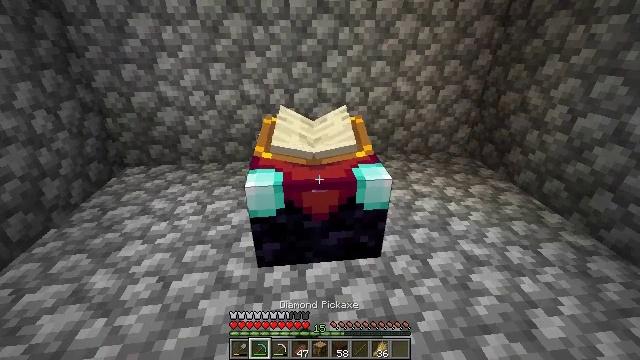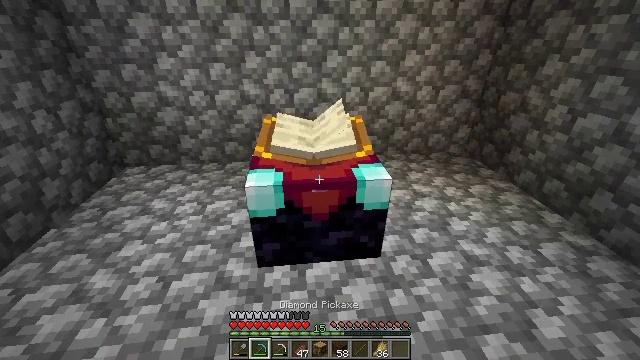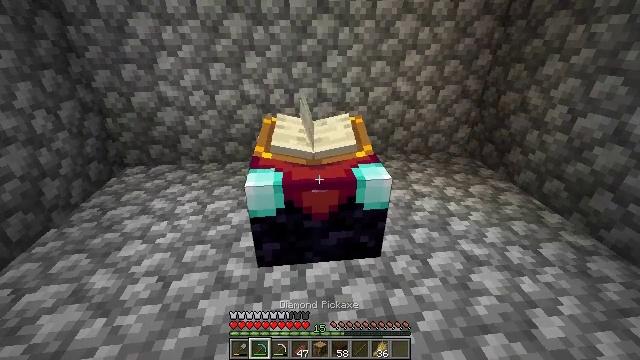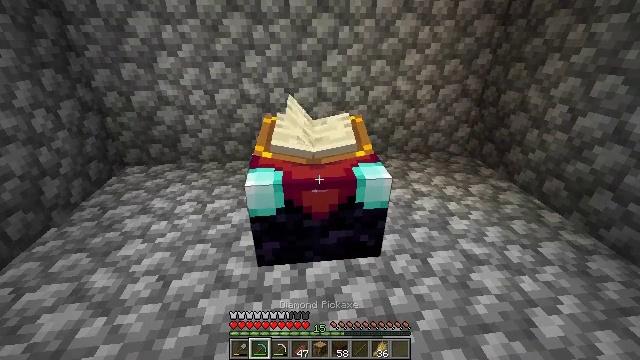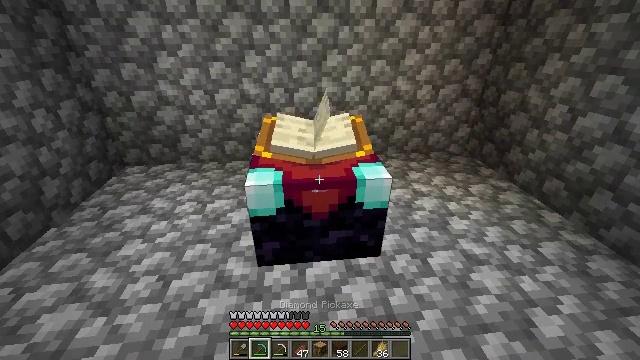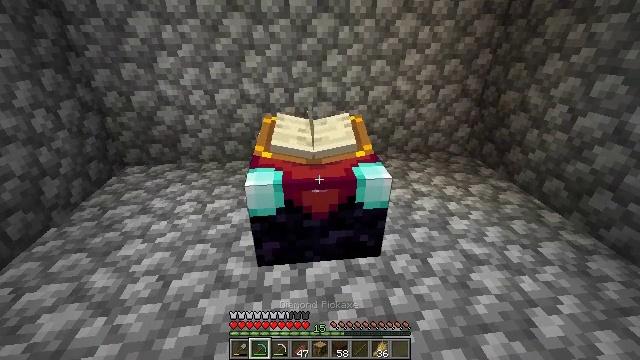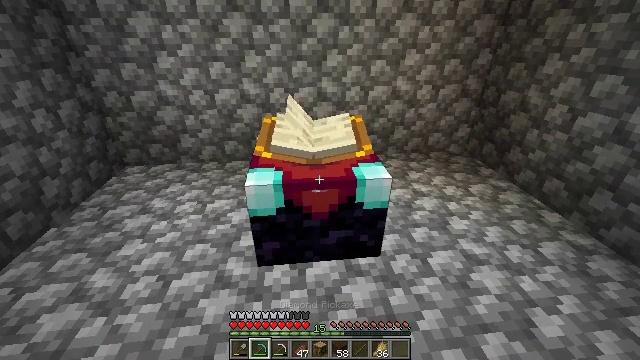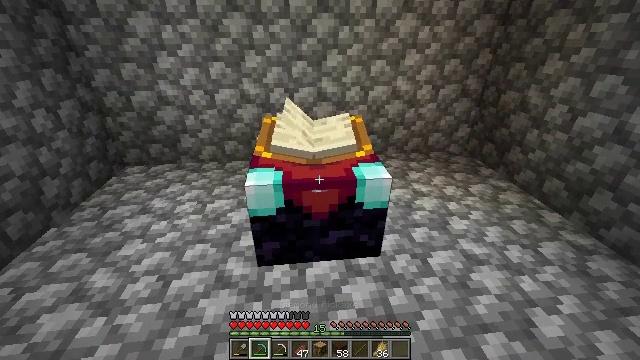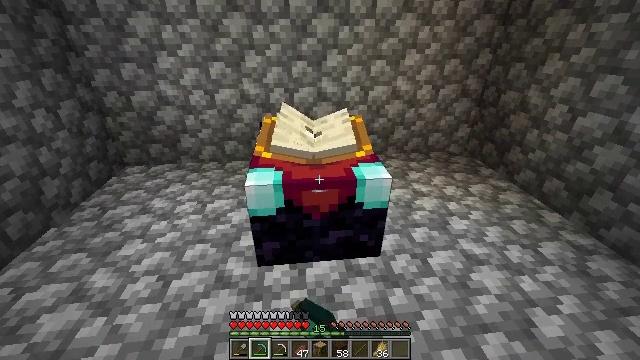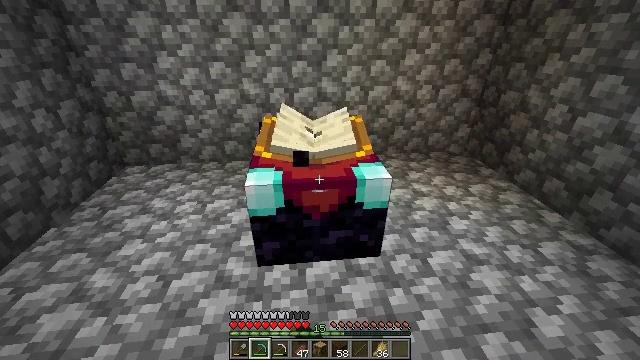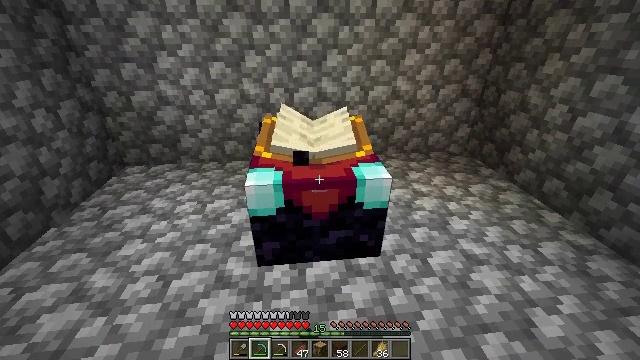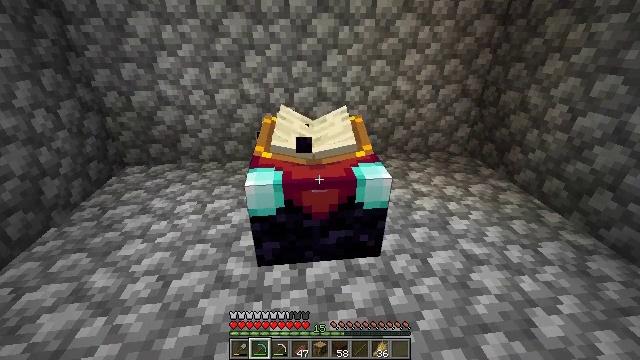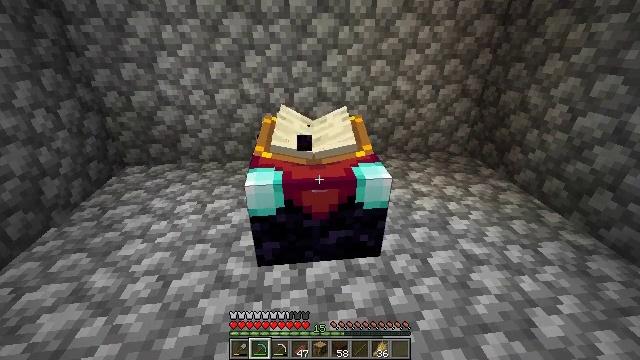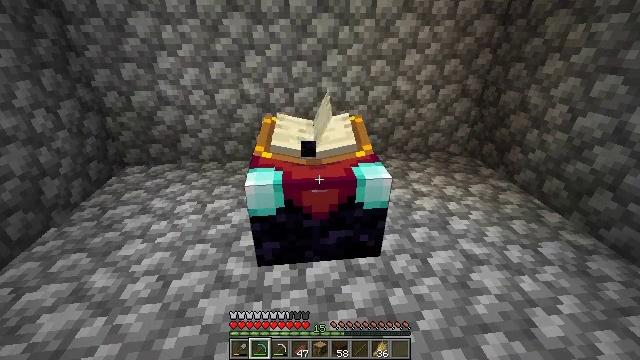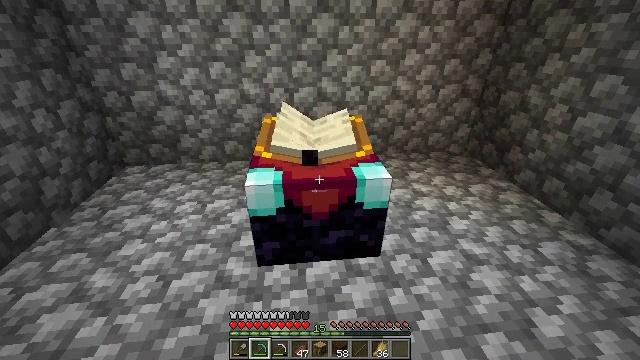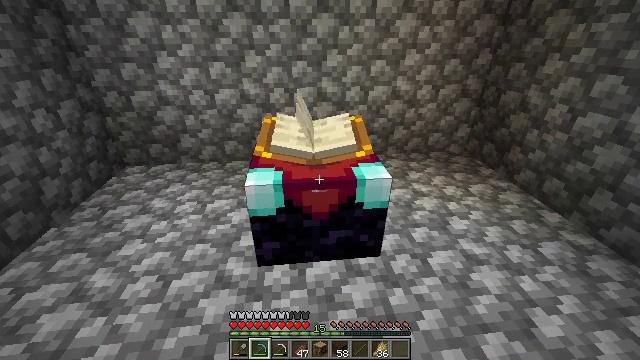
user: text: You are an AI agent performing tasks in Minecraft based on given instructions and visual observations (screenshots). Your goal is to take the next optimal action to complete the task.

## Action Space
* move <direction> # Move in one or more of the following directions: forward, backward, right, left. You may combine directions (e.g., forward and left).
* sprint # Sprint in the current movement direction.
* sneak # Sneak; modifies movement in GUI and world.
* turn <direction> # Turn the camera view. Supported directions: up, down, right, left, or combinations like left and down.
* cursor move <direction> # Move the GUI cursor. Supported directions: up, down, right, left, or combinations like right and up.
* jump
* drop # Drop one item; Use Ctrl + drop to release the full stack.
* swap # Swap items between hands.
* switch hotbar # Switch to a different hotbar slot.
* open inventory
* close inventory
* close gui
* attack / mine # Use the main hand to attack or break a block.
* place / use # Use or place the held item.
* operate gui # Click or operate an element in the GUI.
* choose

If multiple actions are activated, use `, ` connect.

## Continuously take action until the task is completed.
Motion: motion action
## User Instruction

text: Attack the enchanting table to collect it.
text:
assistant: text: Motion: no_op
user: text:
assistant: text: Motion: no_op
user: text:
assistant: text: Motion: no_op
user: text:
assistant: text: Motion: no_op
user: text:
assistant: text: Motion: no_op
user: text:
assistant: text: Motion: no_op
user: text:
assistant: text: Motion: attack / mine
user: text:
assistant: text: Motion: attack / mine
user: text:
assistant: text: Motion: attack / mine
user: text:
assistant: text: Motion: no_op
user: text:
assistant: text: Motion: no_op
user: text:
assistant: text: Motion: no_op
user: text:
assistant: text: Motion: no_op
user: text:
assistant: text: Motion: no_op
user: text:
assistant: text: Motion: no_op
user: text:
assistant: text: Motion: no_op
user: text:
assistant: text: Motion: no_op
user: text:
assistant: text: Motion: no_op
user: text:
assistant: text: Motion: no_op
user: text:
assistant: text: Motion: no_op
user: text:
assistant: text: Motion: no_op
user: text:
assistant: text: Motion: no_op
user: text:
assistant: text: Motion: no_op
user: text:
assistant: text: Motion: no_op
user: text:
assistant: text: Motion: no_op
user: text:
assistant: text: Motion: no_op
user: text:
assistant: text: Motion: no_op
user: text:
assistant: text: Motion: no_op
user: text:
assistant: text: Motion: no_op
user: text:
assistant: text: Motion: no_op